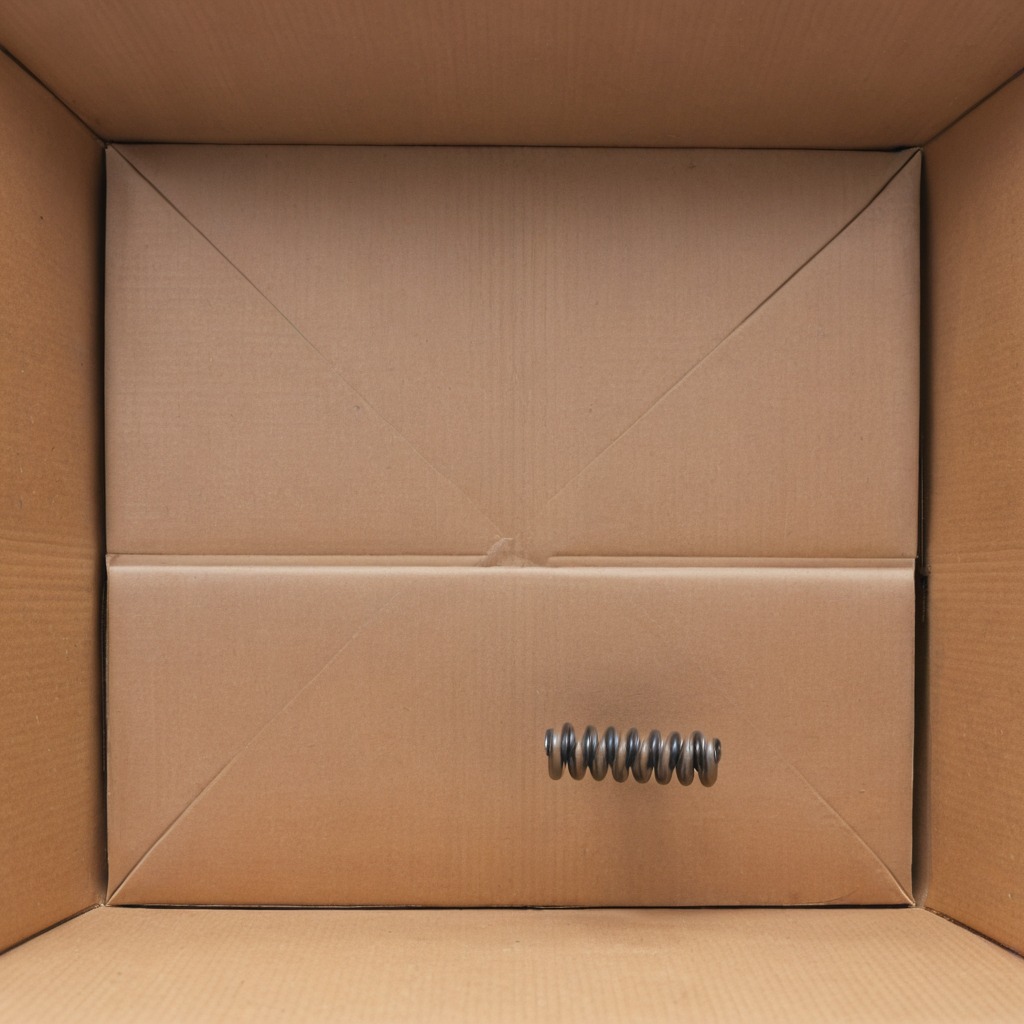
A coiled metal spring is lying on the cardboard box surface in an outdoor workshop during daytime bright natural light soft shadows slightly creased but